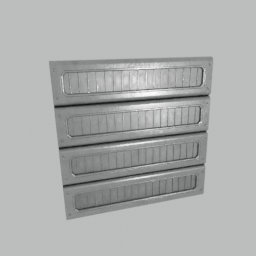
Label: mechanical